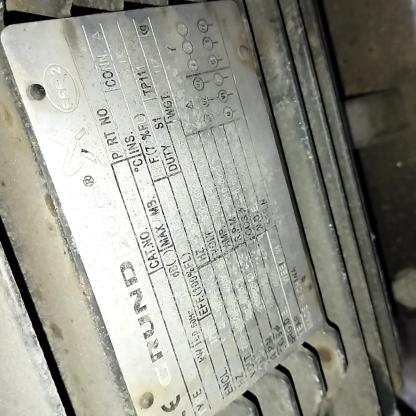
Klasa: tabliczka-znamionowa